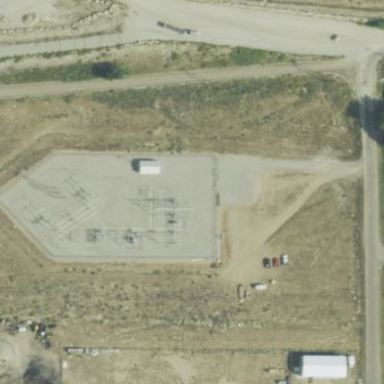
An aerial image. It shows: Outdoor substation surrounded by fence.